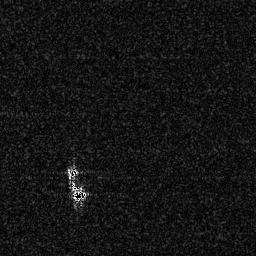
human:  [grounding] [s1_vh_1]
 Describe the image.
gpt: In the satellite image, there is  <ref>1 medium ship </ref> <box>[[25, 64, 33, 78, 0]]</box> located at bottom left.